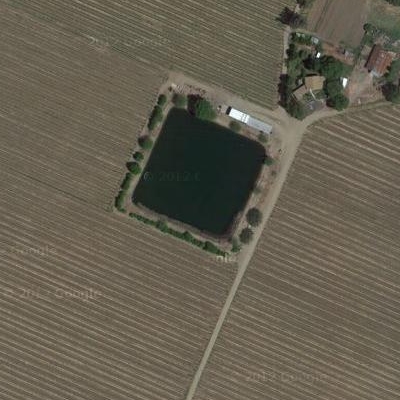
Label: dRiverLake